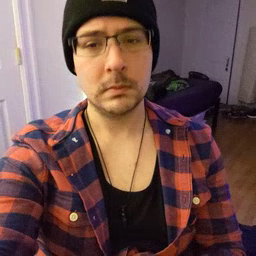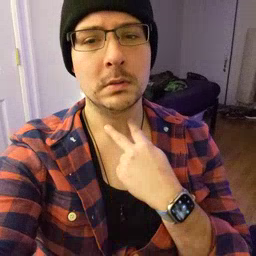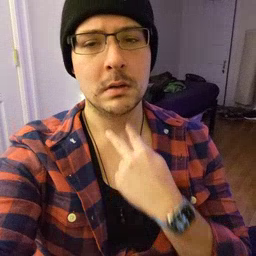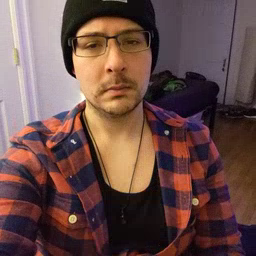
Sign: stuck